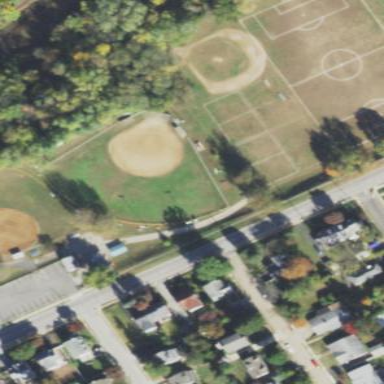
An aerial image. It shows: Baseball pitch for leisure land activities.